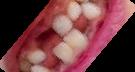
Condition: hypodontia